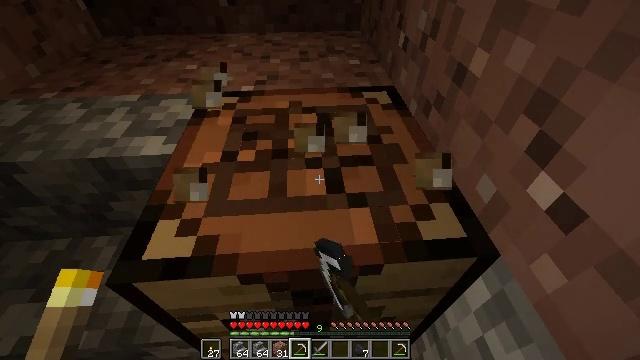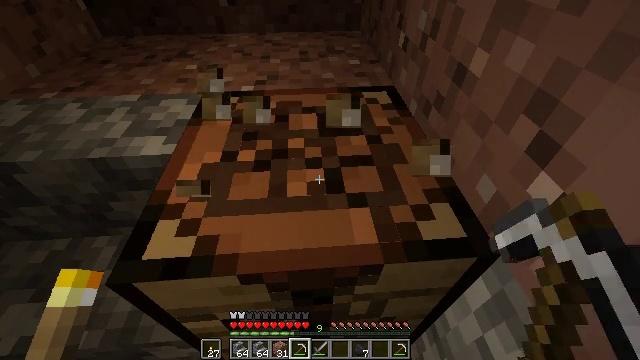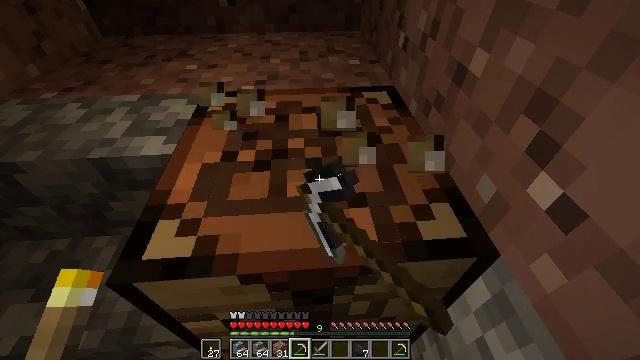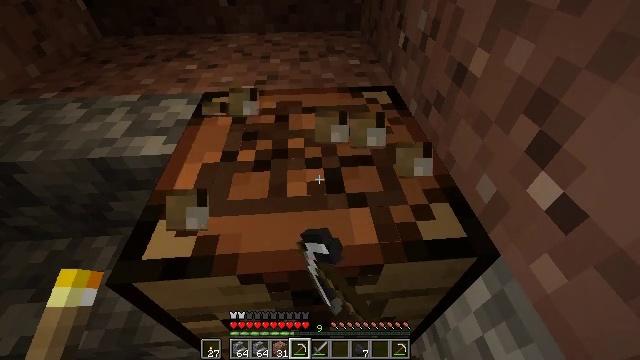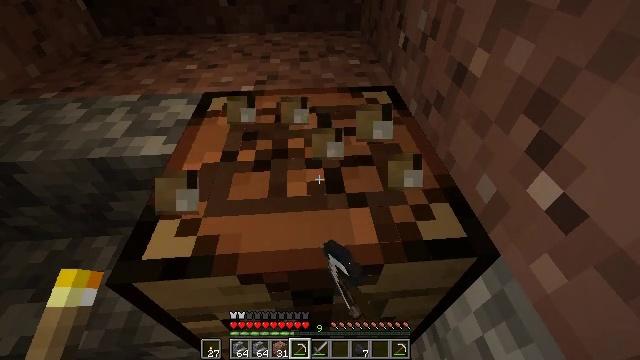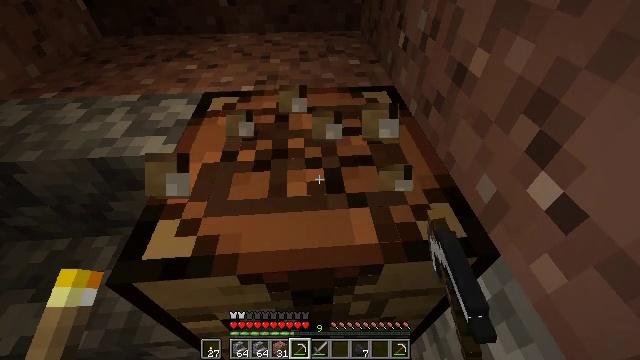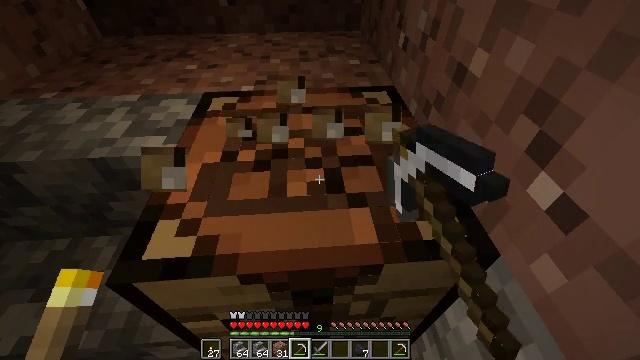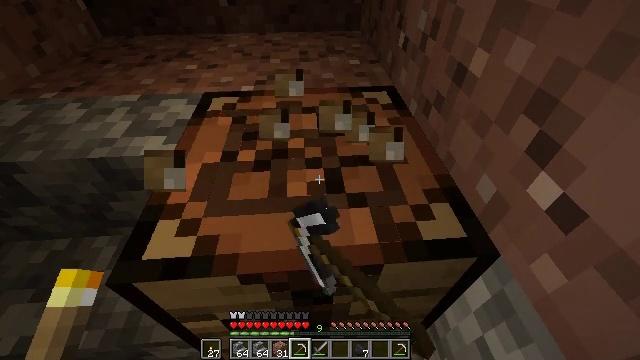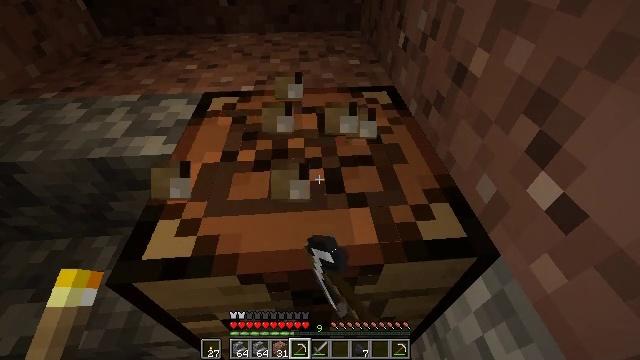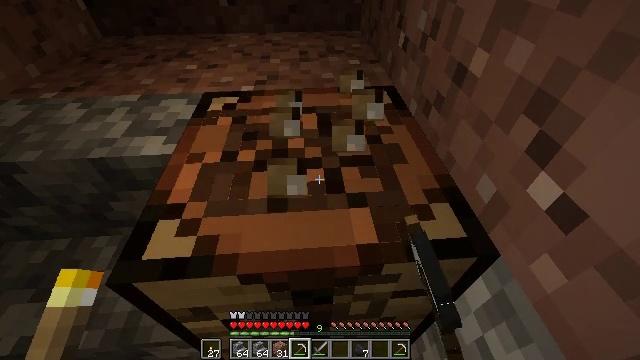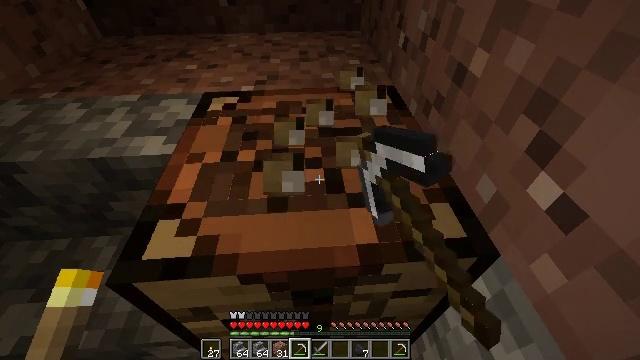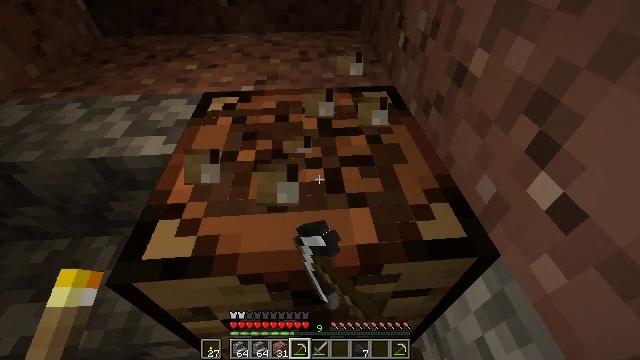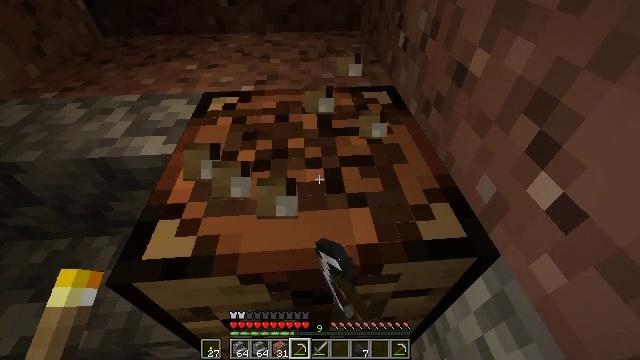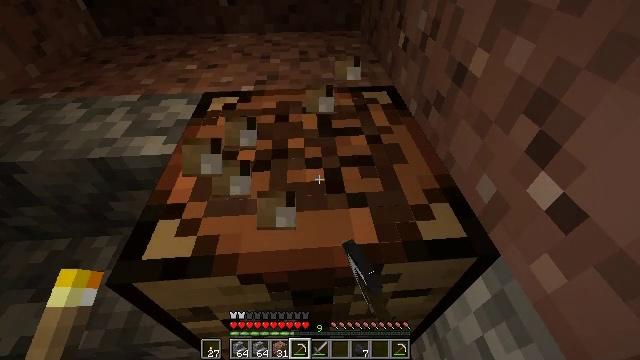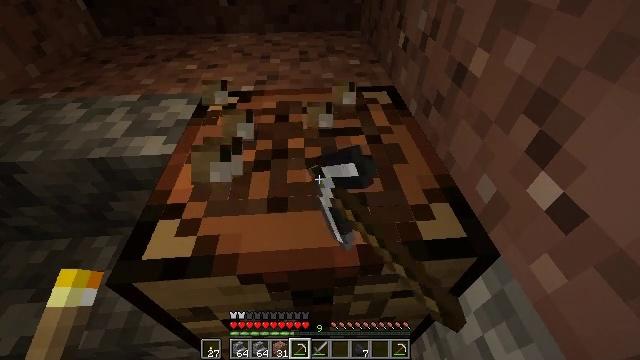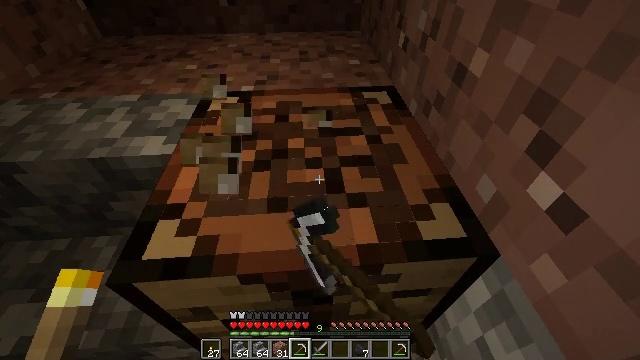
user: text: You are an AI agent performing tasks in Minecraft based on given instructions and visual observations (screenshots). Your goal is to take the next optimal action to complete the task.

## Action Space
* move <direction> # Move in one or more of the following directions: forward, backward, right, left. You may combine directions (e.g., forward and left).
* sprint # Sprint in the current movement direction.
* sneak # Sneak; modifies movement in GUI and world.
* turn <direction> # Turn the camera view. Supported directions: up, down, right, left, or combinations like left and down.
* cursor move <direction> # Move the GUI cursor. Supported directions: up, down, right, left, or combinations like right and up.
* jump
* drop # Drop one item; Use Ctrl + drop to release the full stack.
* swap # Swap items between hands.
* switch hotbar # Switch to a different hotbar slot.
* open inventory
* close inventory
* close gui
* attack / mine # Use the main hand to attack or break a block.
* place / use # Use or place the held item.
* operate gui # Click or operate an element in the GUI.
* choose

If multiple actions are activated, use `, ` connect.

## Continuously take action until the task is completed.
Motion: motion action
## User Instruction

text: Attack the crafting table to break it.
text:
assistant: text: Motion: attack / mine
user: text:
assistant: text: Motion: attack / mine
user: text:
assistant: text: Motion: attack / mine
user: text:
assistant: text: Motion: attack / mine
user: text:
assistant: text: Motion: attack / mine
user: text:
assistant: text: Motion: attack / mine
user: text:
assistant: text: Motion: attack / mine
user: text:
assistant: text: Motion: attack / mine
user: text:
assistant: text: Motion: attack / mine
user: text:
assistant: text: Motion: attack / mine
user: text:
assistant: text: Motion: attack / mine
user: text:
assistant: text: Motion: attack / mine
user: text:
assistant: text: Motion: attack / mine
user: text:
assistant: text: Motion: attack / mine
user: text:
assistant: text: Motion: attack / mine
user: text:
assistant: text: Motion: attack / mine
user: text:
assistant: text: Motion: attack / mine
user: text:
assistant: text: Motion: attack / mine
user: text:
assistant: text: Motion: attack / mine
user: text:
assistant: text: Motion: attack / mine
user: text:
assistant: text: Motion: attack / mine
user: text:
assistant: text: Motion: attack / mine
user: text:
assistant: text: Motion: attack / mine
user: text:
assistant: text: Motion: attack / mine
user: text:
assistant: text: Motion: attack / mine
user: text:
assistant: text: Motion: attack / mine
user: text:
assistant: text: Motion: attack / mine
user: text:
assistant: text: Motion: attack / mine
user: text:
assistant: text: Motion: attack / mine